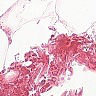
Metastatic tissue present: no